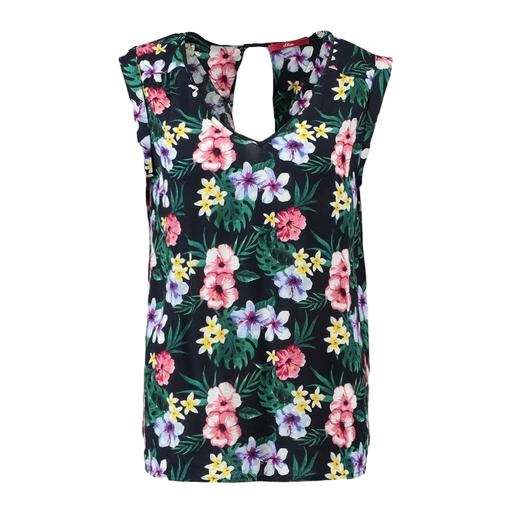
multicolor floral-print t-shirt only macy, black sleeveless floral-print shirt, black floral-print sleeveless top, white background